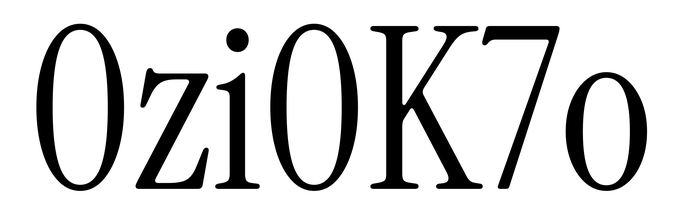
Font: InstrumentSerif-Regular